Question: I am designing a web app in whose log in page, I would like to pop up filled spheres in the sequence 1 -> 2 -> 3 -> 4 -> 5 as given in the following (crudely) drawn representation.

I have just used plain HTML before and very little CSS. So I am very new to HTML5 and CSS3. Any help from you guys will be really appreciated.
Thanks,
EG
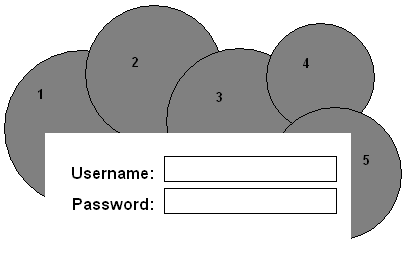
Answer: see this <URL>
tested in firefox and chrome:
use transition delay in your css
'''
-webkit-transition-delay: 0.5s;
-moz-transition-delay: 0.5s;
'''
for more information see this <URL>: